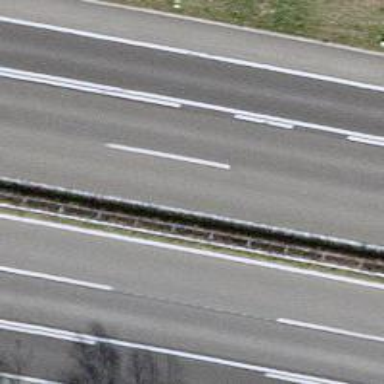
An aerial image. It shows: Motorway junction.